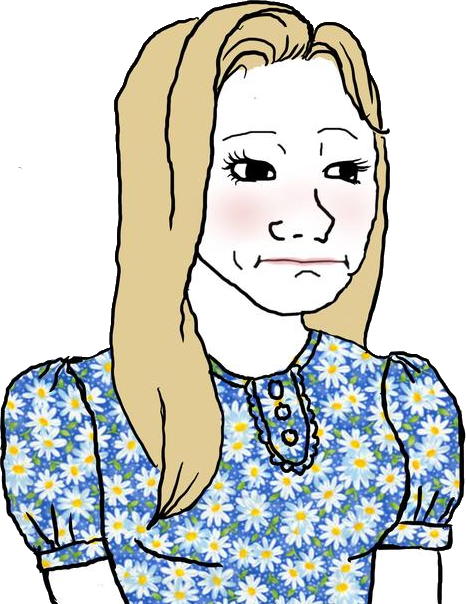
Label: 5_Trad_Wife